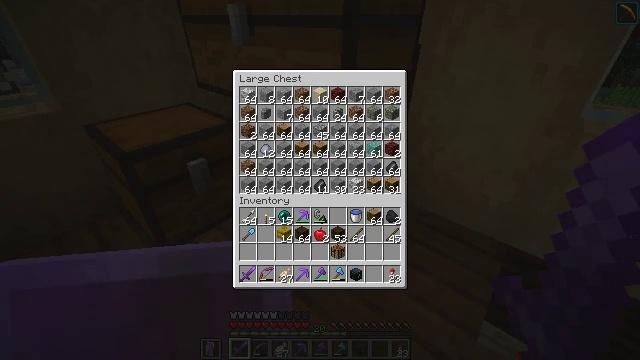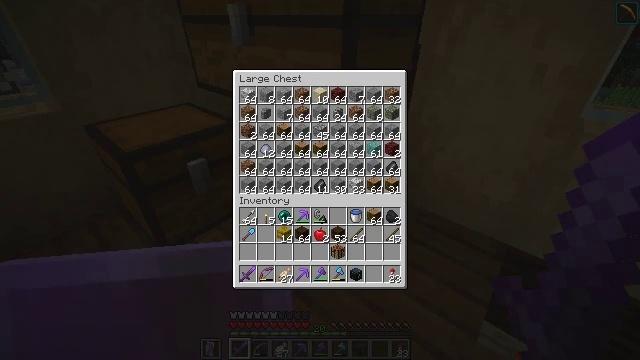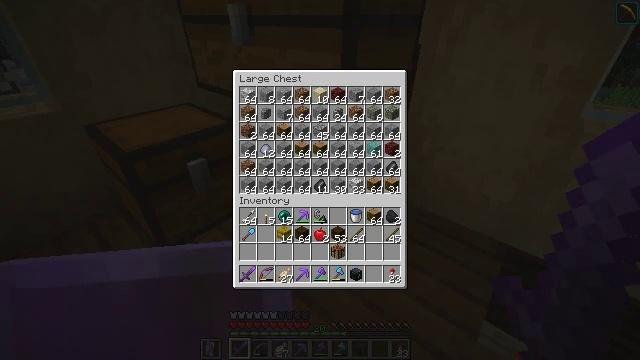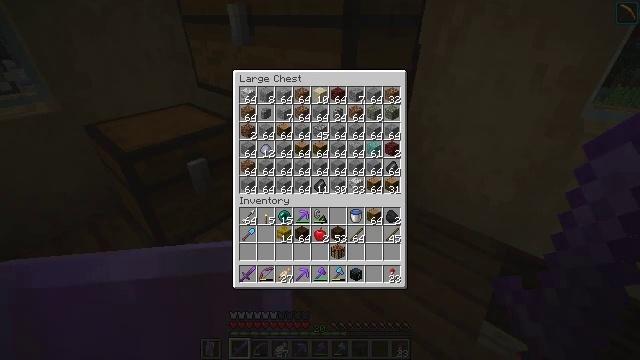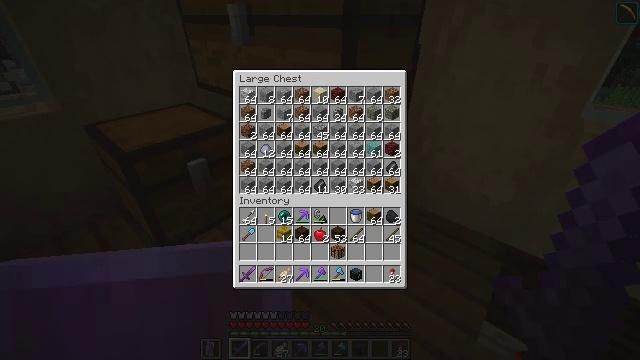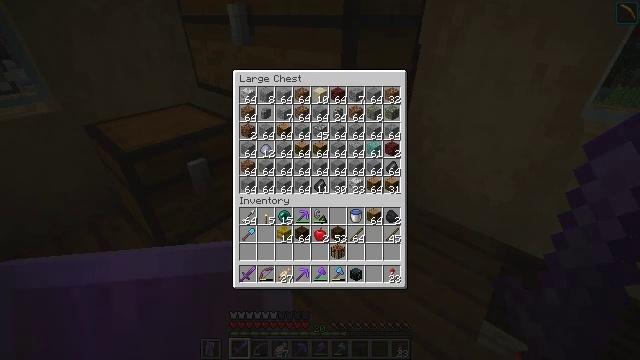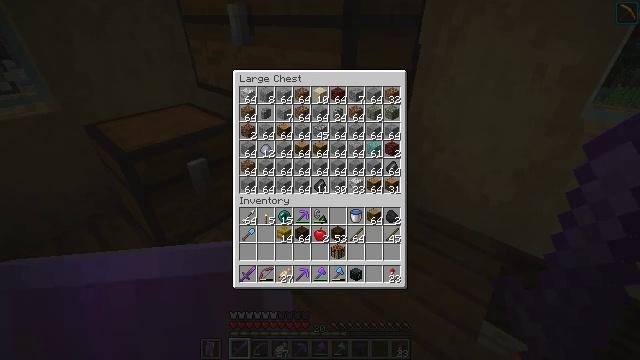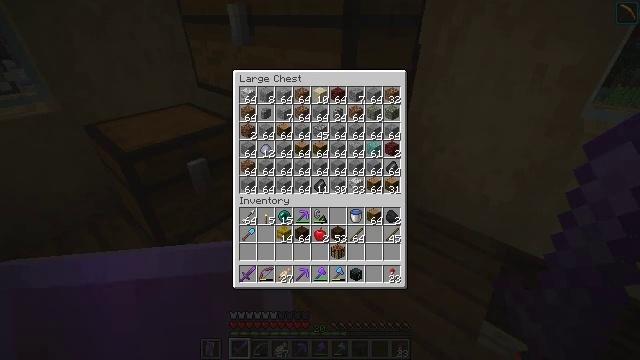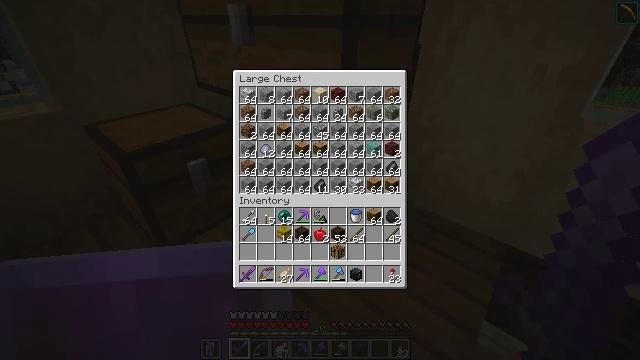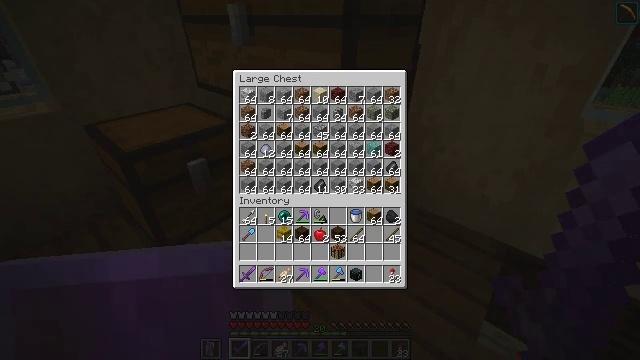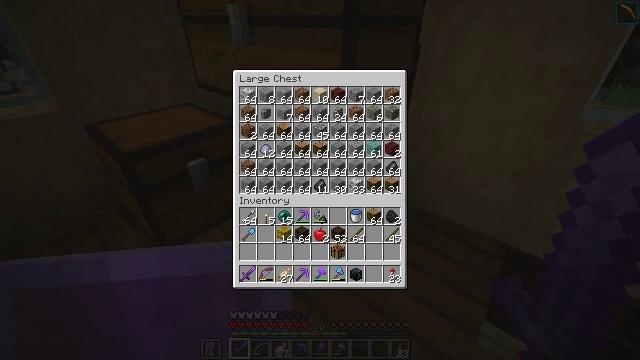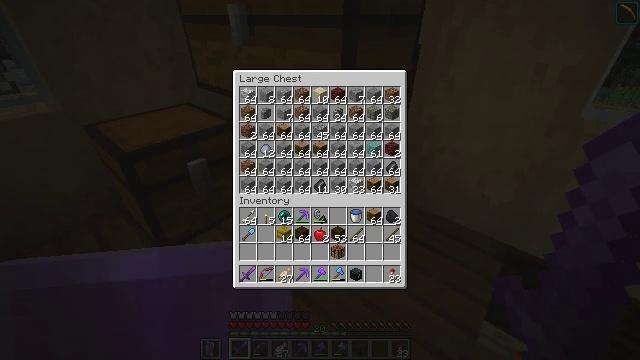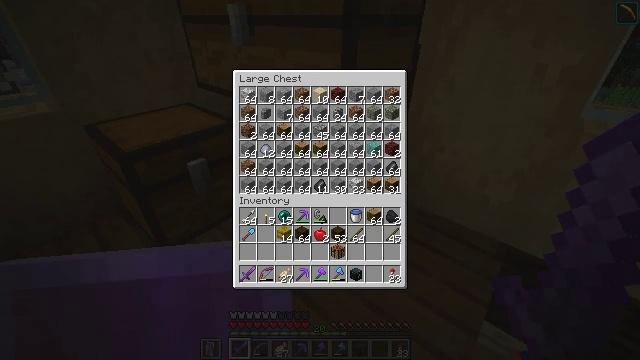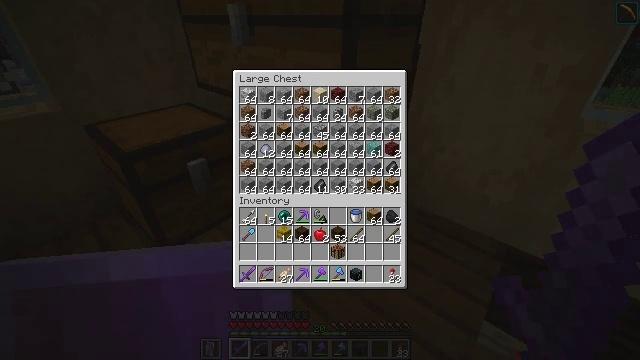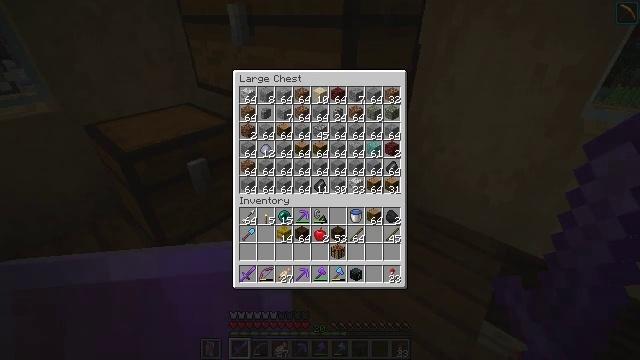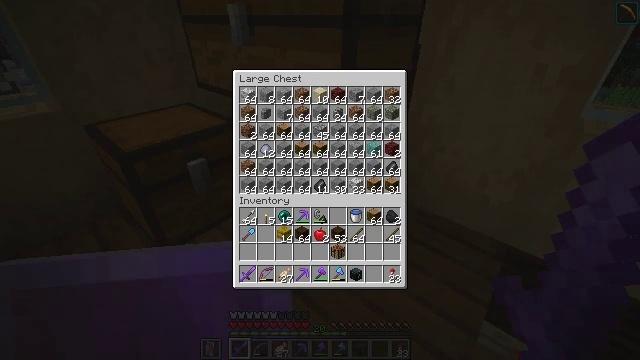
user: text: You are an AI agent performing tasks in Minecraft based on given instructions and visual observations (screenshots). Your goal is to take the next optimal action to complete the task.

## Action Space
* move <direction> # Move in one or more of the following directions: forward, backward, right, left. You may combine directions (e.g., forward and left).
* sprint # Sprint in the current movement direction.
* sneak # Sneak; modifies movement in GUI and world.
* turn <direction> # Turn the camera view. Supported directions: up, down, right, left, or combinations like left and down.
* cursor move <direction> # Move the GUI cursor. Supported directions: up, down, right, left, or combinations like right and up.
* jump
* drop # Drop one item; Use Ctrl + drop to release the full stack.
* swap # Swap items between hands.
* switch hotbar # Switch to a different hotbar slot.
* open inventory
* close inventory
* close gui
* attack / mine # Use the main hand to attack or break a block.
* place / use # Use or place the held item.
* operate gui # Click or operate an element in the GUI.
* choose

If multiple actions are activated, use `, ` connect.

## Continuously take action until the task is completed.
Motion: motion action
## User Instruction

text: Drop a netherrack.
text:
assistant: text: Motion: cursor move left
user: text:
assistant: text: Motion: no_op
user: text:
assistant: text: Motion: no_op
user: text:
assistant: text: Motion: no_op
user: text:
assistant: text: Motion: no_op
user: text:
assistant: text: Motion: no_op
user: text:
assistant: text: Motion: no_op
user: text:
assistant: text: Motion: no_op
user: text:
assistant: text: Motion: no_op
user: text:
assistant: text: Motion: no_op
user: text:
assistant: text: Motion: no_op
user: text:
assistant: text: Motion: no_op
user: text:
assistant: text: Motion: no_op
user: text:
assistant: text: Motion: no_op
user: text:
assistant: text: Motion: no_op
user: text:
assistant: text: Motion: no_op
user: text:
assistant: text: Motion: no_op
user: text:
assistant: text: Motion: no_op
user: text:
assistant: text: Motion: no_op
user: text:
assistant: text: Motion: no_op
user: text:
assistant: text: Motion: no_op
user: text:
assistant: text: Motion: no_op
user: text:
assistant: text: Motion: no_op
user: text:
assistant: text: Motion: no_op
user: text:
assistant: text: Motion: no_op
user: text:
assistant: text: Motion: no_op
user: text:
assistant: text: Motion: no_op
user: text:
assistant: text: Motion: no_op
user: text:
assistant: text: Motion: no_op
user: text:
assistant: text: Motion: no_op